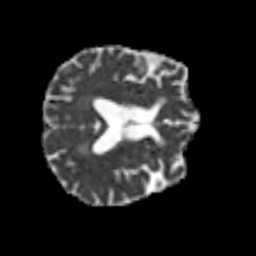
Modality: MD
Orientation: axial
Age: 76
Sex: female
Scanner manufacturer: siemens
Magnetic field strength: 3 T
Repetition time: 7.3 s
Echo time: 0.087 s